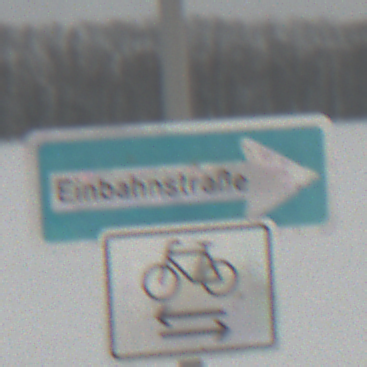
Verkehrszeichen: EinbahnstrasseRechtsweisend
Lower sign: RichtungsangabeDurchPfeile9
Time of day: MorningAfternoon
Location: Outdoor (Nature)
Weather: Overcast
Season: Winter
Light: Natural